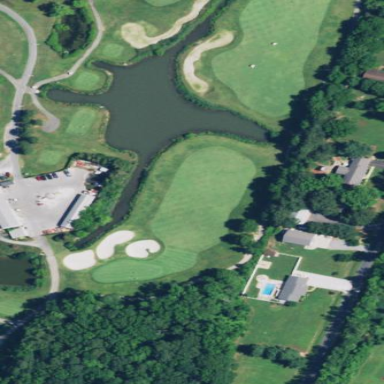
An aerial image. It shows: Golf fairway surrounded by grass.